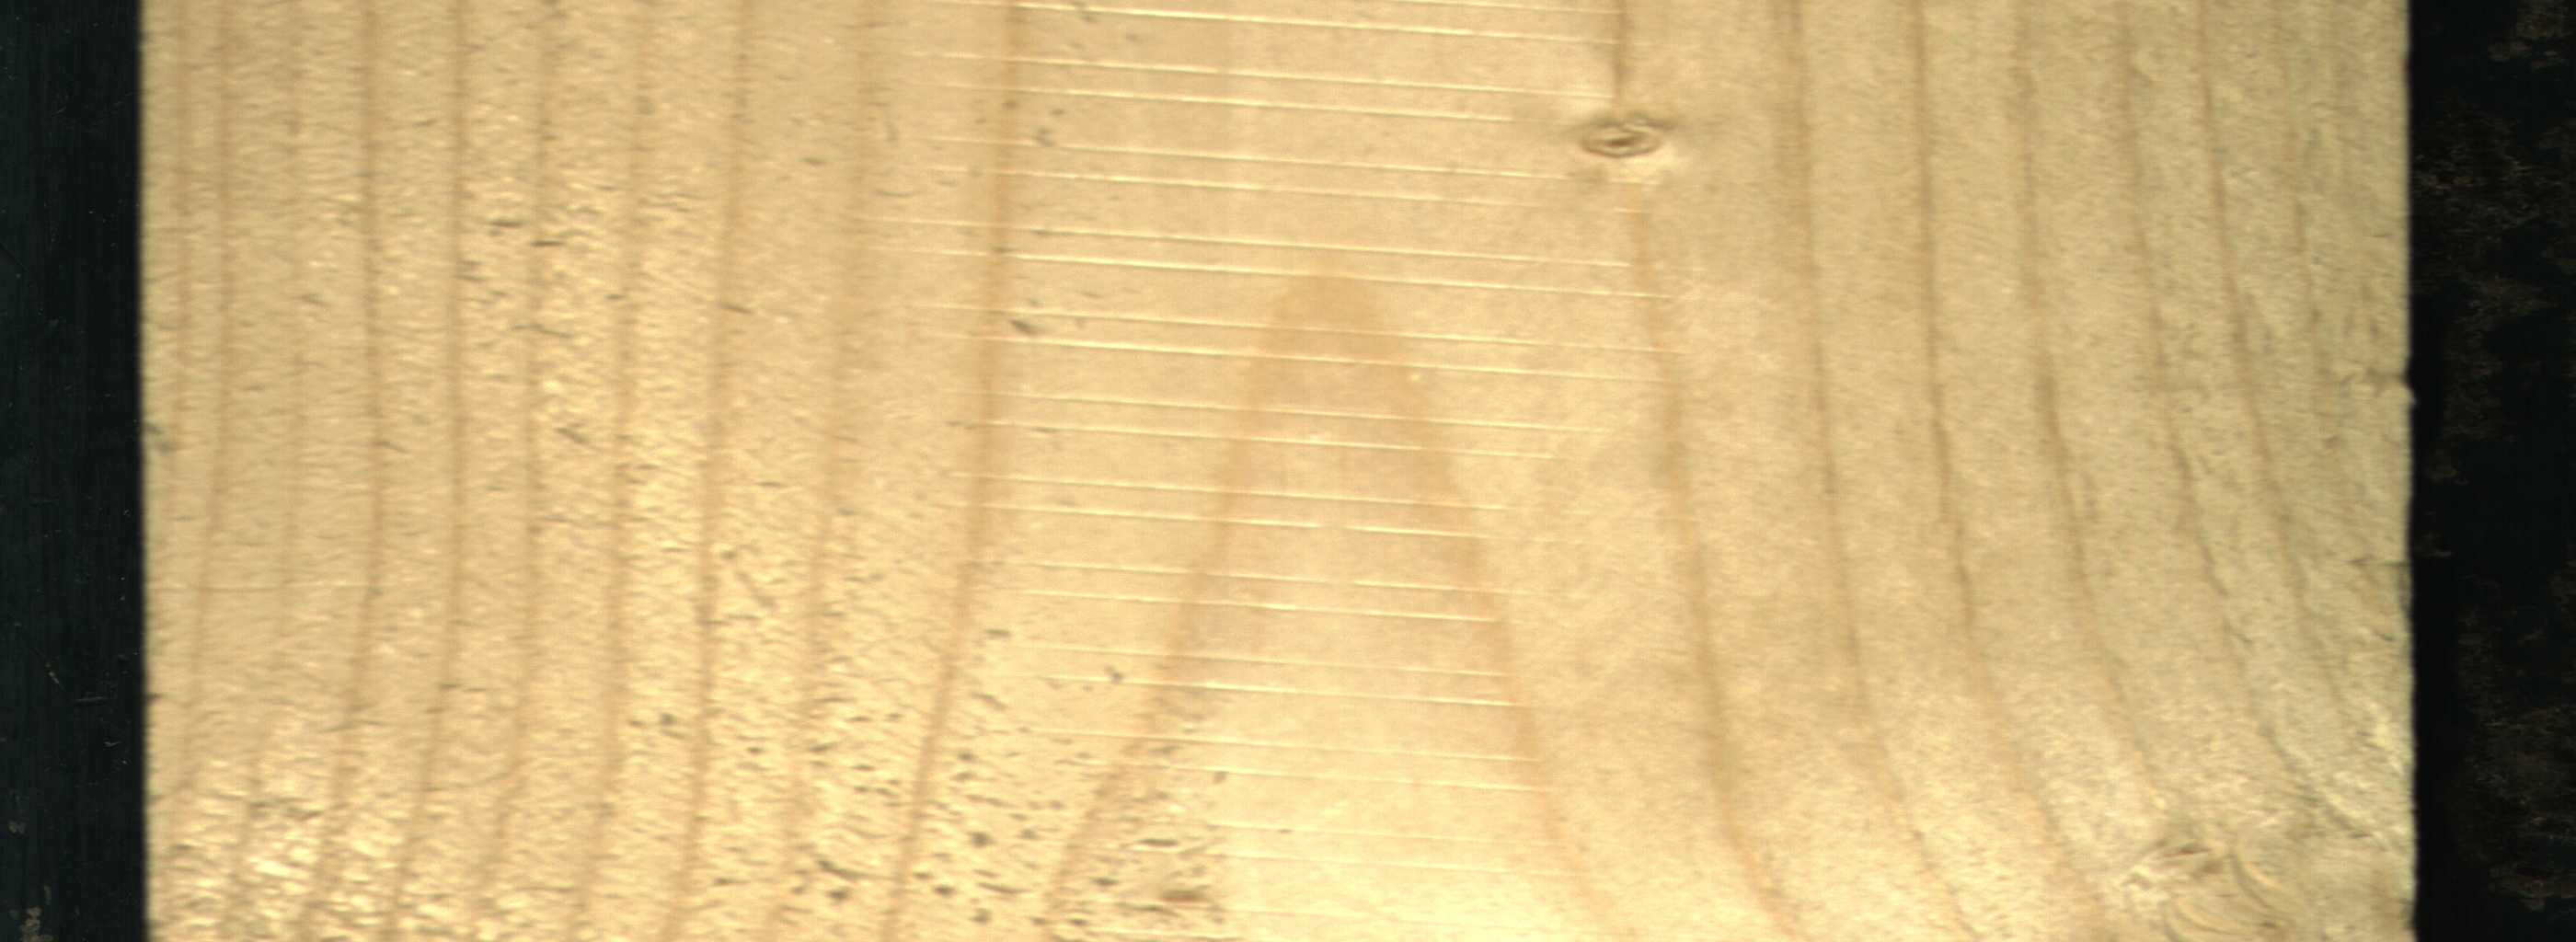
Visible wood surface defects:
Live_Knot